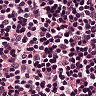
Metastatic tissue present: no